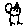
Label: bird